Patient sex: F
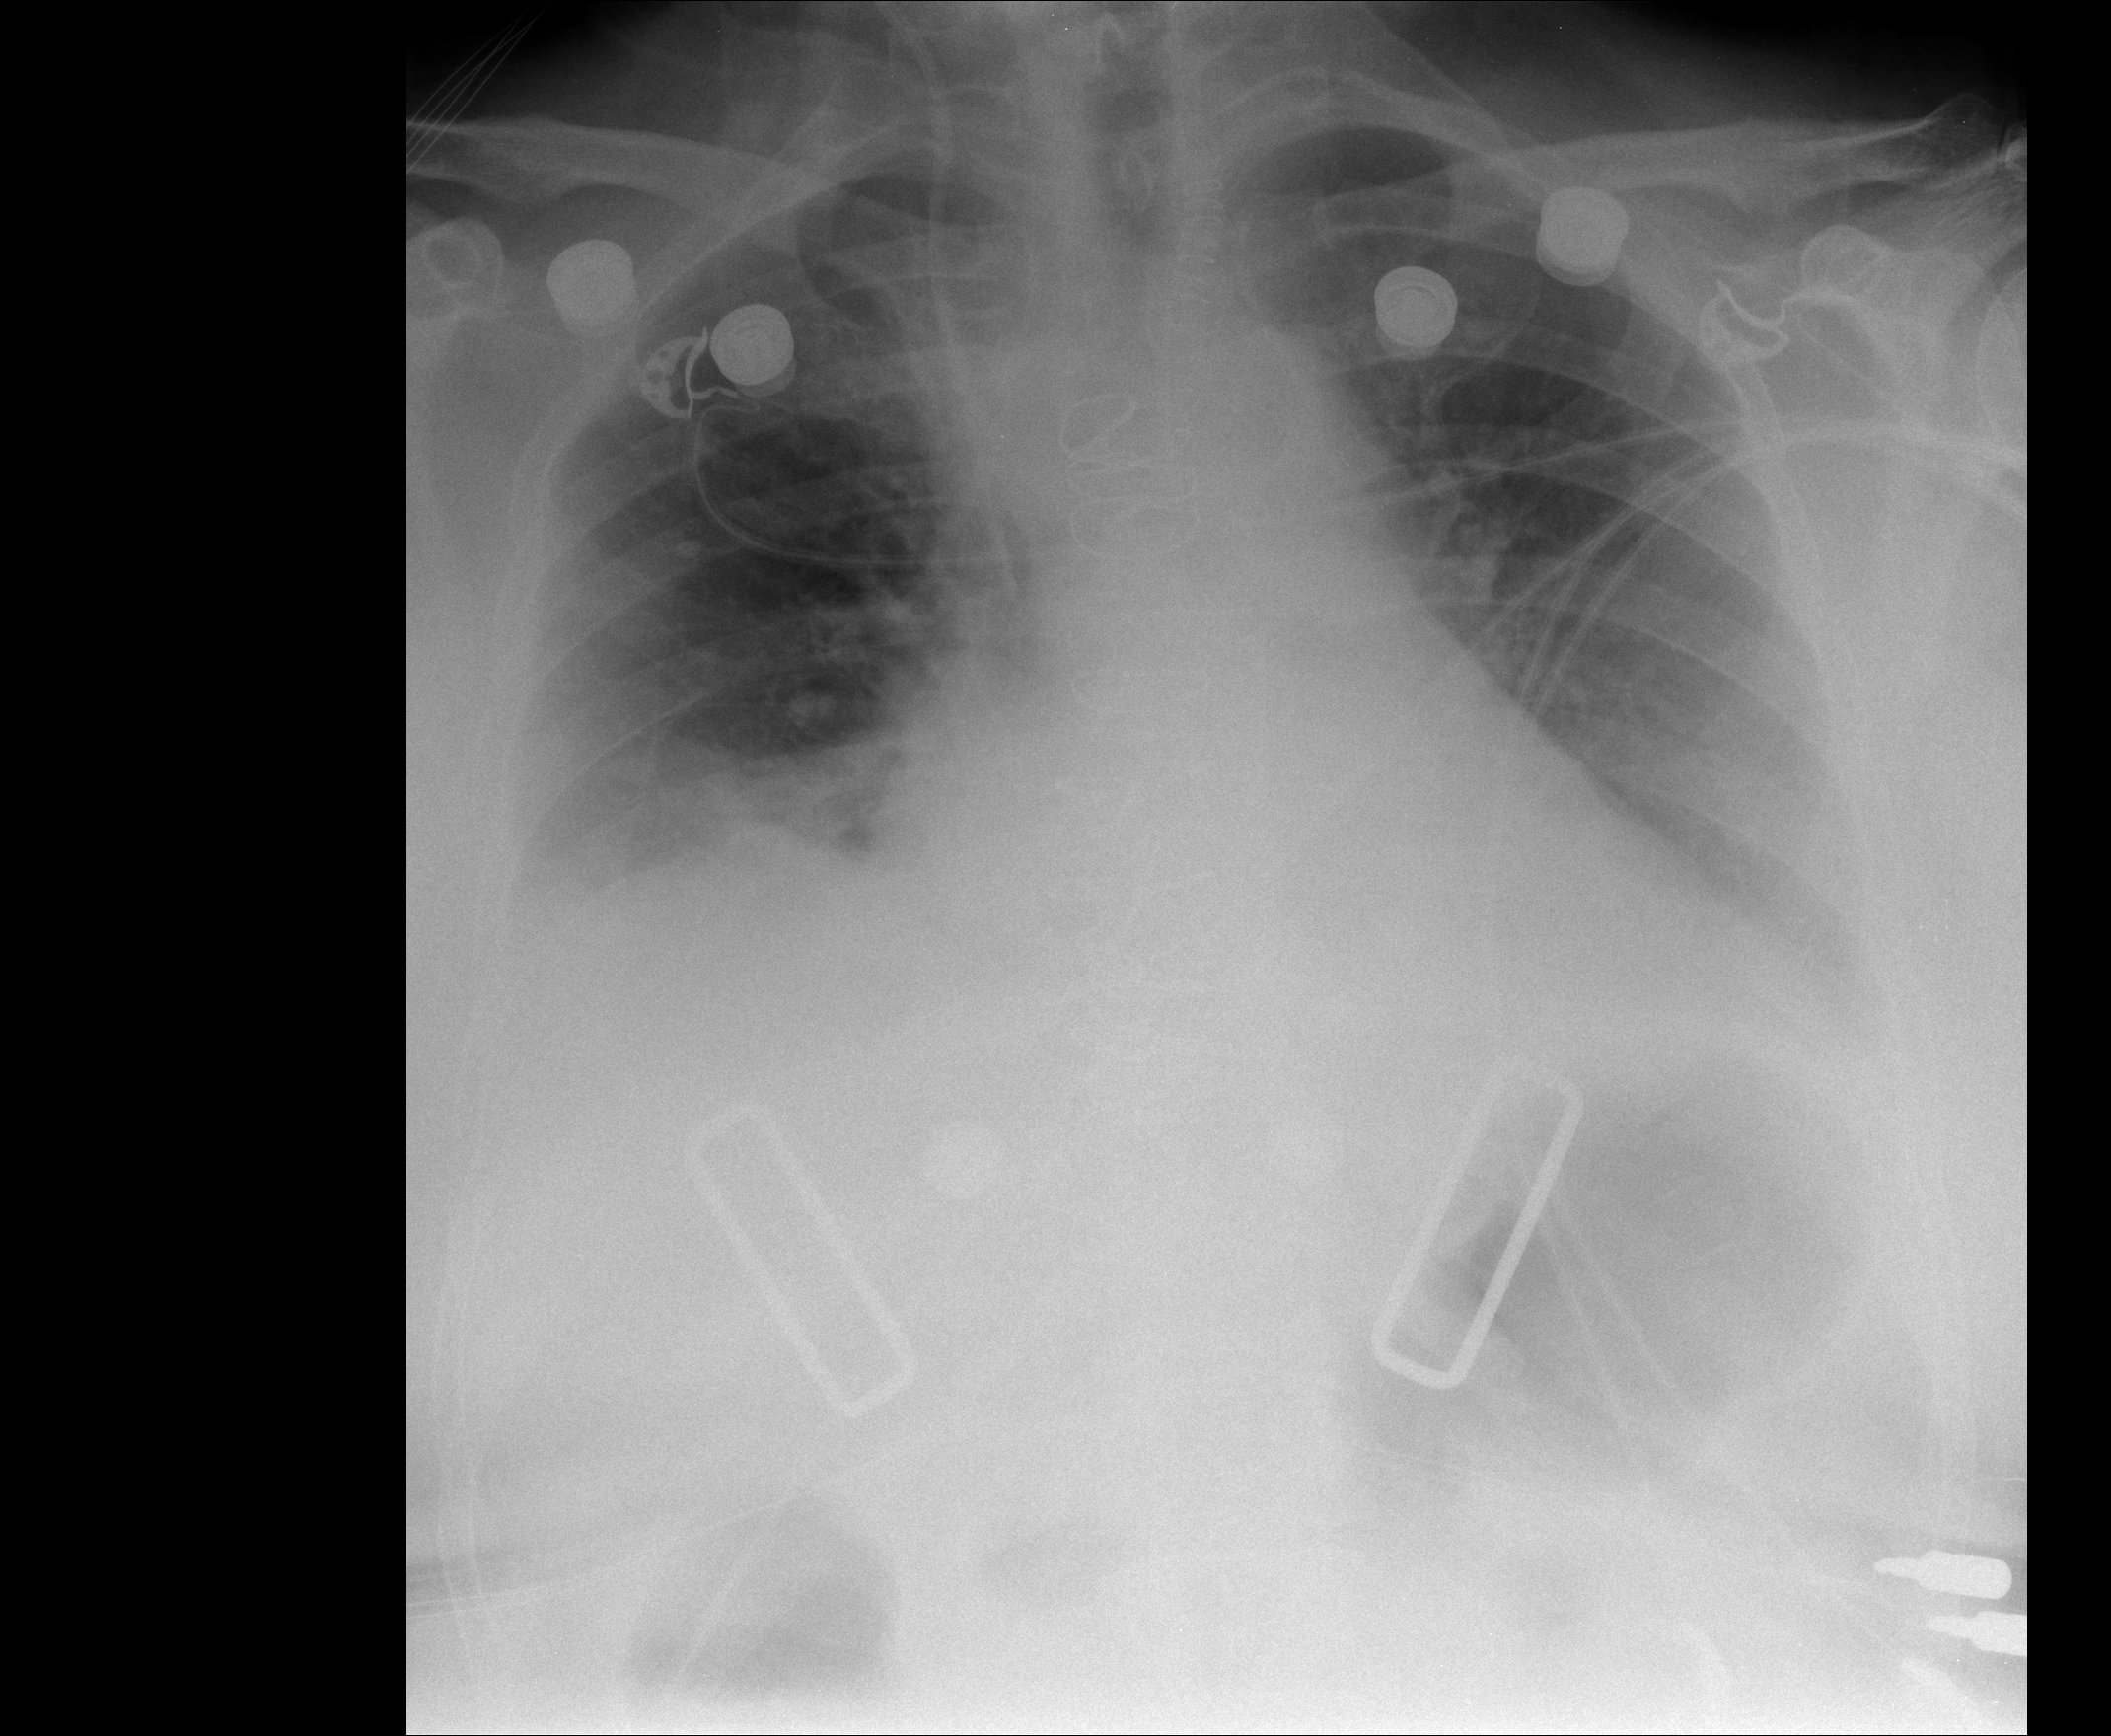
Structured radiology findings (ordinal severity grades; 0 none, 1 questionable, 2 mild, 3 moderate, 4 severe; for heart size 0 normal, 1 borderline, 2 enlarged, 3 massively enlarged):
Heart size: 2
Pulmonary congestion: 2
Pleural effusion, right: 2
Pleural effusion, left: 2
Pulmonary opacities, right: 0
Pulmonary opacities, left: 0
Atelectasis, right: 2
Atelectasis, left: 0